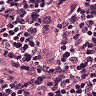
Metastatic tissue present: yes